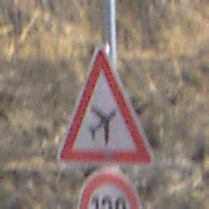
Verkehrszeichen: FlugbetriebLinks
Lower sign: Geschwindigkeit130
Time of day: Midday
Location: Outdoor (Nature)
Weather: Clear
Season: NotSpecified
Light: Natural